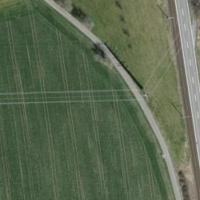
EUNIS habitat code: 52
Species observed at this site:
Humulus lupulus